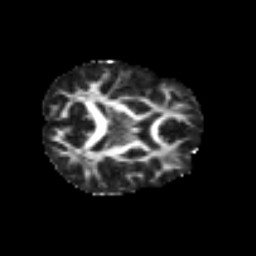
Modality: FA
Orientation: axial
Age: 49
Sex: female
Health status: ill
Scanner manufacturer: siemens
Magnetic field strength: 3 T
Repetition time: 8.7 s
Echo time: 0.11 s